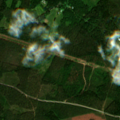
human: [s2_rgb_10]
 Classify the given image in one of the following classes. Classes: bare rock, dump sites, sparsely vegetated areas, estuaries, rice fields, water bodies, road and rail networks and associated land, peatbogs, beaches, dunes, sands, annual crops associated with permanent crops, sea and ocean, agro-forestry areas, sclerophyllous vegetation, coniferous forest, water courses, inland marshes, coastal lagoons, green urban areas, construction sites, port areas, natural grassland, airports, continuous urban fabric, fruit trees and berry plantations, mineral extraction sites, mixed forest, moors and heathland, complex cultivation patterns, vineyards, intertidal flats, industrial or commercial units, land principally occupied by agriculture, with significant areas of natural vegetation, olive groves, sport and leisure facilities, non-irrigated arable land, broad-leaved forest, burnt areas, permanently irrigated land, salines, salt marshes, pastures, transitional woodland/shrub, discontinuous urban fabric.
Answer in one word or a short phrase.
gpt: coniferous forest, mixed forest